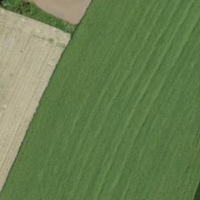
EUNIS habitat code: 52
Species observed at this site:
Falco tinnunculus